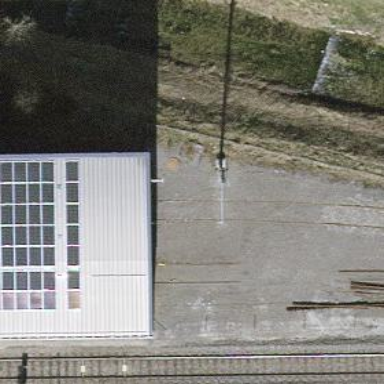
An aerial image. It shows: Railway yard with single rail track. The electrified track has contact line for power supply.